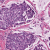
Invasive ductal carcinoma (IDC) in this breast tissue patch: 0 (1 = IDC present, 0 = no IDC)